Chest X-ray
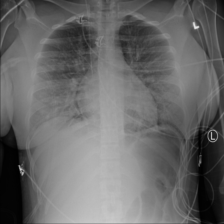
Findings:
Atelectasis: negative
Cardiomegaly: negative
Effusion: negative
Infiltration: positive
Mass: negative
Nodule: negative
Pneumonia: negative
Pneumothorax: negative
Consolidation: negative
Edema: positive
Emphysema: negative
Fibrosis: negative
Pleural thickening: negative
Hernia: negative